Question: I'm looping through data from a .net web service through jsonp. Similar code works elsewhere but I can't see where i've gone wrong here.
The data is retreived through:
'''
if (pageId === 'alerts') {
var Username = localStorage.getItem("Username");
var SessionKey = localStorage.getItem("SessionID");
console.log(Username);
console.log(SessionKey);
$.mobile.loading( 'show', { theme: "b", text: "Loading", textonly: false});
$.ajax({
crossDomain: true,
contentType: "application/json; charset=utf-8",
url: "http://redacted/GetData.asmx/GetLostAnimals",
data: {Username: Username, SessionKey: SessionKey },
dataType: "jsonp",
success: myAlerts
});
}
var lostSelectedPet = 0;
function myAlerts(data)
{
$("#alertsListMissingPets").empty();
$.mobile.loading( 'hide', { theme: "b", text: "Loading", textonly: false});
$.each(data, function(index) {
console.log(data[index].LostDate)
$("#alertsListMissingPets").append(" <li><a href="#">"+ data[index].AnimalKey + " <span class="ui-li-count">12</span></a></li>");
});
$("#alertsListMissingPets").listview('refresh');
}
$(document).on('click', '#alertsListMissingPets li a', function(){
localStorage.setItem("lostSelectedPet", $(this).attr('data-custom'));
editingId = $(this).attr('data-custom');
});
'''
The json returned is like:
'''
callback(
{
AnimalKey: "f152e1c6baca181d9f3ca1f18c91cc41f23fc122545d9c8bff9f4cb2ea449874",
LostDate: "11/06/2014 16:14:19",
FoundDate: "",
LostKey: "7560733274a7ca2ec43a85fcb9abd345fdc876acffac2b75ace7946035122fbd",
Resp: "OK"
}
)
'''
However, this returns - It shows 5 items but theres only one result, the json above is the full response.

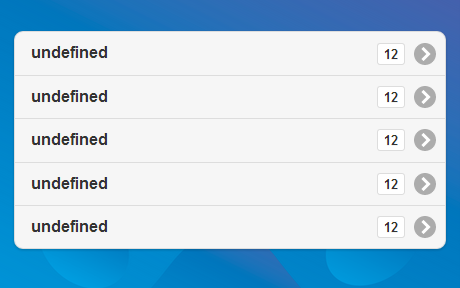
Answer: You are not looping over an array, you are looping over an object. You have 5 keys in the object, hence why there is 5 rows in the output.
Change the response to be an array.
'''
callback(
[{ //<-- added [
AnimalKey: "f152e1c6baca181d9f3ca1f18c91cc41f23fc122545d9c8bff9f4cb2ea449874",
LostDate: "11/06/2014 16:14:19",
FoundDate: "",
LostKey: "7560733274a7ca2ec43a85fcb9abd345fdc876acffac2b75ace7946035122fbd",
Resp: "OK"
}] //<-- added ]
)
'''